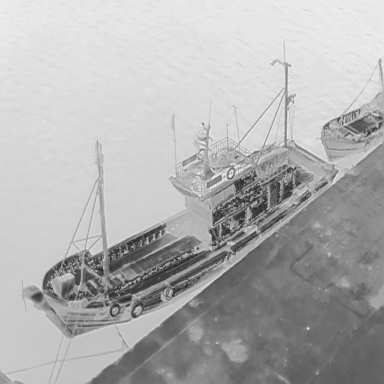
There are two bulk_carriers in the infrared image.